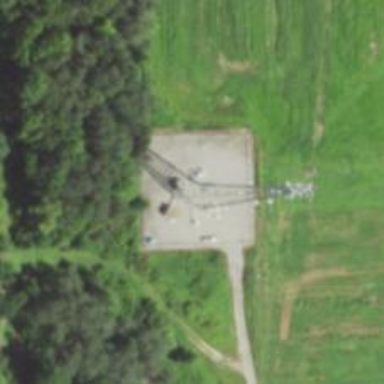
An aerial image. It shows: Man-made mast used for communication purposes.